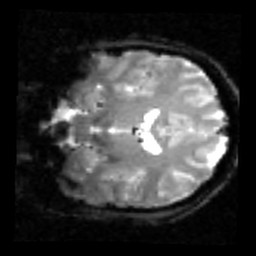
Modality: inplaneT2
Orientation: coronal
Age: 23
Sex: male